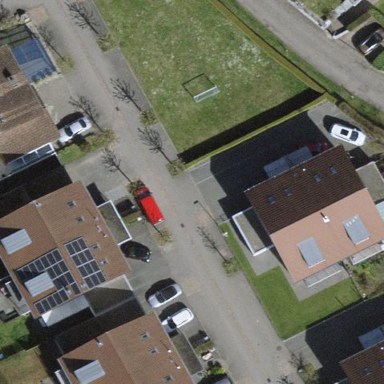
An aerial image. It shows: Detached building.